Question: I have a PHP form that displays a MySQL Table row's column data inside of the inputs. For example, each column is put into a seperate input's value. I did this because I want the user to be able to edit the column data for a specific row. The user should be able to edit one of the input values, hit the submit button, and the column data for that row in the MySQL table will be changed. Currently, when I hit submit, I get the error 'Could not edit job position:'. This happens even if I leave the input values the same.
Here is a picture of the full PHP page:

More information: In the photo you can see that there is an edit and delete link for each table row. The table rows represent the MySQL Table rows. When an edit link is clicked, my PHP form appears at the bottom, with inputs for the title, description, model, make, year, and price column. These inputs contain the values of each column for that table row.
Here is my full PHP page's code:
'''
<!DOCTYPE html>
<head>
<title>GBM Trailer Service Ltd. ::: Used Units Management</title>
</head>
<body>
<?php
$dbLink = new mysqli('dacom', 'ksbm', 'Kiaer', 'kabm');
if(mysqli_connect_errno()) {
die("MySQL connection failed: ". mysqli_connect_error());
}
//Up and Down Arrow Links: PHP Code
$conn = new mysqli('dsm', 'kam', 'Kfr', 'kcm');
// if an arrow link was clicked...
if ($_GET['dir'] && $_GET['id']) {
// make GET vars easier to handle
$dir = $_GET['dir'];
// cast as int and couple with switch for sql injection prevention for $id
$id = (int) $_GET['id'];
// decide what row we're swapping based on $dir
switch ($dir) {
// if we're going up, swap is 1 less than id
case 'up':
// make sure that there's a row above to swap
$swap = ($id > 1)? $id-- : 1;
break;
// if we're going down, swap is 1 more than id
case 'down':
// find out what the highest row is
$sql = "SELECT count(*) FROM used_trailers";
$result = mysqli_query($conn, $sql) or die();
$r = mysqli_fetch_row($result);
$max = $r[0];
// make sure that there's a row below to swap with
$swap = ($id < $max)? $id++ : $max;
break;
// default value (sql injection prevention for $dir)
default:
$swap = $id;
} // end switch $dir
// swap the rows. Basic idea is to make $id=$swap and $swap=$id
$sql = "UPDATE used_trailers SET orderid = CASE orderid WHEN $id THEN $swap WHEN $swap THEN $id END WHERE orderid IN ($id, $swap)";
$result = mysqli_query($conn, $sql) or die;
} // end if GET
// set a result order with a default (sql infection prevention for $sortby)
$sortby = ($_GET['sortby'] == 'title')? $_GET['sortby'] : 'orderid';
// Delete link: PHP Code
// delete from table
if ($_GET['del'] == 'true') {
// cast id as int for security
$id = (int) $_GET['id'];
// delete row from table
$sql = "DELETE FROM used_trailers WHERE orderid = '$id'";
$result = mysqli_query($conn, $sql) or die();
// select the info, ordering by usort
$sql = "SELECT orderid, title FROM used_trailers ORDER BY orderid";
$result = mysqli_query($conn,$sql) or die();
// initialize a counter for rewriting usort
$job_pos_sortt = 1;
// while there is info to be fetched...
while ($r = mysqli_fetch_assoc($result)) {
$job_poss = $r['orderid'];
// update the usort number to the one in the next number
$sql = "UPDATE used_trailers SET orderid = '$job_pos_sortt' WHERE title = '$job_poss'";
$update = mysqli_query($conn, $sql) or die();
// inc to next avail number
$job_pos_sortt++;
} // end while
} // end if del
// Connect to the database
$dbLink = new mysqli('da.com', 'am', 'aer', 'kabm');
if(mysqli_connect_errno()) {
die("MySQL connection failed: ". mysqli_connect_error());
}
// Query for a list of all existing files
$sql = 'SELECT * FROM used_trailers ORDER BY orderid';
$result = $dbLink->query($sql);
// Check if it was successfull
if($result) {
// Make sure there are some files in there
if($result->num_rows == 0) {
echo '<p>There are no files in the database</p>';
}
else {
// Print the top of a table
echo '<table width="100%" border="1">
<tr valign="middle" align="center">';
echo "<td>Order</td>";
echo "<td>Title</td>";
echo '<td valign="middle"><b>Description</b></td>
<td valign="middle"><b>Model</b></td>
<td valign="middle"><b>Make</b></td>
<td valign="middle"><b>Year</b></td>
<td valign="middle"><b>Price</b></td>
<td valign="middle"><b>Photo 1</b></td>
<td valign="middle"><b>Photo 2</b></td>
<td valign="middle"><b>Photo 3</b></td>
<td valign="middle"><b>Photo 4</b></td>
<td valign="middle"><b>Photo 5</b></td>
<td valign="middle"><b>PDF</b></td>
<td valign="middle"><b>Edit/Delete</b></td>
</tr>';
// Print each file
while($row = $result->fetch_assoc()) {
echo "
<tr valign='middle' align='center'>
<td align = 'center' valign = 'center'><a style='color:black;' href='{$_SERVER['PHP_SELF']}?dir=up&id={$row['orderid']}'>/\</a>
<a style='color:black;' href='{$_SERVER['PHP_SELF']}?dir=down&id={$row['orderid']}'>\/</a></td>
<td valign='middle'>{$row['title']}</td>
<td valign='middle'>{$row['description']}</td>
<td valign='middle'>{$row['model']}</td>
<td valign='middle'>{$row['make']}</td>
<td valign='middle'>{$row['year']}</td>
<td valign='middle'>{$row['price']}</td>
<td valign='center'><img width=100 height=100 src=images/{$row['photo']}></td>
<td valign='center'><img width=100 height=100 src=images/{$row['photo1']}></td>
<td valign='center'><img width=100 height=100 src=images/{$row['photo2']}></td>
<td valign='center'><img width=100 height=100 src=images/{$row['photo3']}></td>
<td valign='center'><img width=100 height=100 src=images/{$row['photo4']}></td>
<td valign='center'><a target='_blank' href='downloadfile.php?id={$row['id']}'>{$row['name']}</a></td>
<td align = 'center' valign = 'center'><b><a href='pdfget.php?orderid={$row['orderid']}' style='color:black;'>Edit</a> <a href='{$_SERVER['PHP_SELF']}?del=true&id={$row['orderid']}' style='color:black;' onclick='return show_confirm();'>Delete</a></b></td>
</tr>";
}
// Close table
echo '</table>';
}
// Free the result
$result->free();
}
else
{
echo 'Error! SQL query failed:';
echo "<pre>{$dbLink->error}</pre>";
}
// Close the mysql connection
$dbLink->close();
?>
<?php
if (isset($_GET["orderid"])) {
$sn = (int)($_GET["orderid"]);
if(isset($_POST['update']))
{
$job_pos_sort = $_POST['orderid'];
$job_pos = $_POST['title'];
$job_pose = $_POST['description'];
$job_pose1 = $_POST['make'];
$job_pose2 = $_POST['model'];
$job_pose3 = $_POST['year'];
$job_pose4 = $_POST['price'];
$dbhost = 'daom';
$dbuser = 'keabm';
$dbpass = 'Kaer';
$dbname = 'keagbm';
$conn = mysqli_connect($dbhost, $dbuser, $dbpass, $dbname);
if(! $conn )
{
die('Could not connect: ' . mysqli_error());
}
$sql = "UPDATE used_trailers SET title='$job_pos', description='$job_pose', make='$job_pose1', model='$job_pose2', year='$job_pose3', price='$job_pose4' WHERE orderid=$job_pos_sort";
$retval = mysqli_query($conn, $sql);
if(! $retval )
{
die(mysqli_error($conn) . "update failed");
}
echo "Edited job position successfully. <br />
";
echo "Click <a style='color:black;' href='managecareers.php'>here</a> to refresh the page";
}
else
{
$job_posname = "SELECT title FROM used_trailers WHERE orderid = $sn";
$query=mysqli_query($conn, $job_posname);
$array=mysqli_fetch_assoc($query);
$job_posname=stripslashes($array['title']);
$job_posname1 = "SELECT description FROM used_trailers WHERE orderid = $sn";
$query=mysqli_query($conn, $job_posname1);
$array=mysqli_fetch_assoc($query);
$job_posname1=stripslashes($array['description']);
$job_posname2 = "SELECT make FROM used_trailers WHERE orderid = $sn";
$query=mysqli_query($conn, $job_posname2);
$array=mysqli_fetch_assoc($query);
$job_posname2=stripslashes($array['make']);
$job_posname3 = "SELECT model FROM used_trailers WHERE orderid = $sn";
$query=mysqli_query($conn, $job_posname3);
$array=mysqli_fetch_assoc($query);
$job_posname3=stripslashes($array['model']);
$job_posname4 = "SELECT year FROM used_trailers WHERE orderid = $sn";
$query=mysqli_query($conn, $job_posname4);
$array=mysqli_fetch_assoc($query);
$job_posname4=stripslashes($array['year']);
$job_posname5 = "SELECT price FROM used_trailers WHERE orderid = $sn";
$query=mysqli_query($conn, $job_posname5);
$array=mysqli_fetch_assoc($query);
$job_posname5=stripslashes($array['price']);
?>
<div align="center">
<p style="position:relative; left:-11px;">Edit Job Position</p>
<form method="post" action="">
<table width="400" border="0" cellspacing="1" cellpadding="2">
<tr>
<td><input name="job_pos_sort" type="hidden" id="job_pos_sort" value="<?php echo $sn;?>"></td>
</tr>
<tr>
<td width="100" style="color:white;">Job Position:</td>
<td><input name="job_pos" type="text" id="job_pos" value="<?php echo $job_posname;?>"><span id="measure"></span></td>
<td><input name="description" type="text" id="description" value="<?php echo $job_posname1;?>"></td>
<td><input name="make" type="text" id="make" value="<?php echo $job_posname2;?>"></td>
<td><input name="model" type="text" id="model" value="<?php echo $job_posname3;?>"></td>
<td><input name="year" type="text" id="year" value="<?php echo $job_posname4;?>"></td>
<td><input name="price" type="text" id="price" value="<?php echo $job_posname5;?>"></td>
</tr>
<tr>
<td width="100"> </td>
<td> </td>
</tr>
<tr>
<td width="100"> </td>
<td>
<input name="update" type="submit" id="update" value="Edit">
</td>
</tr>
</table>
</form>
</div>
<?php
}
}
else {
}
?>
</body>
</html>
'''
All help is greatly appreciated. Thank you for any help.
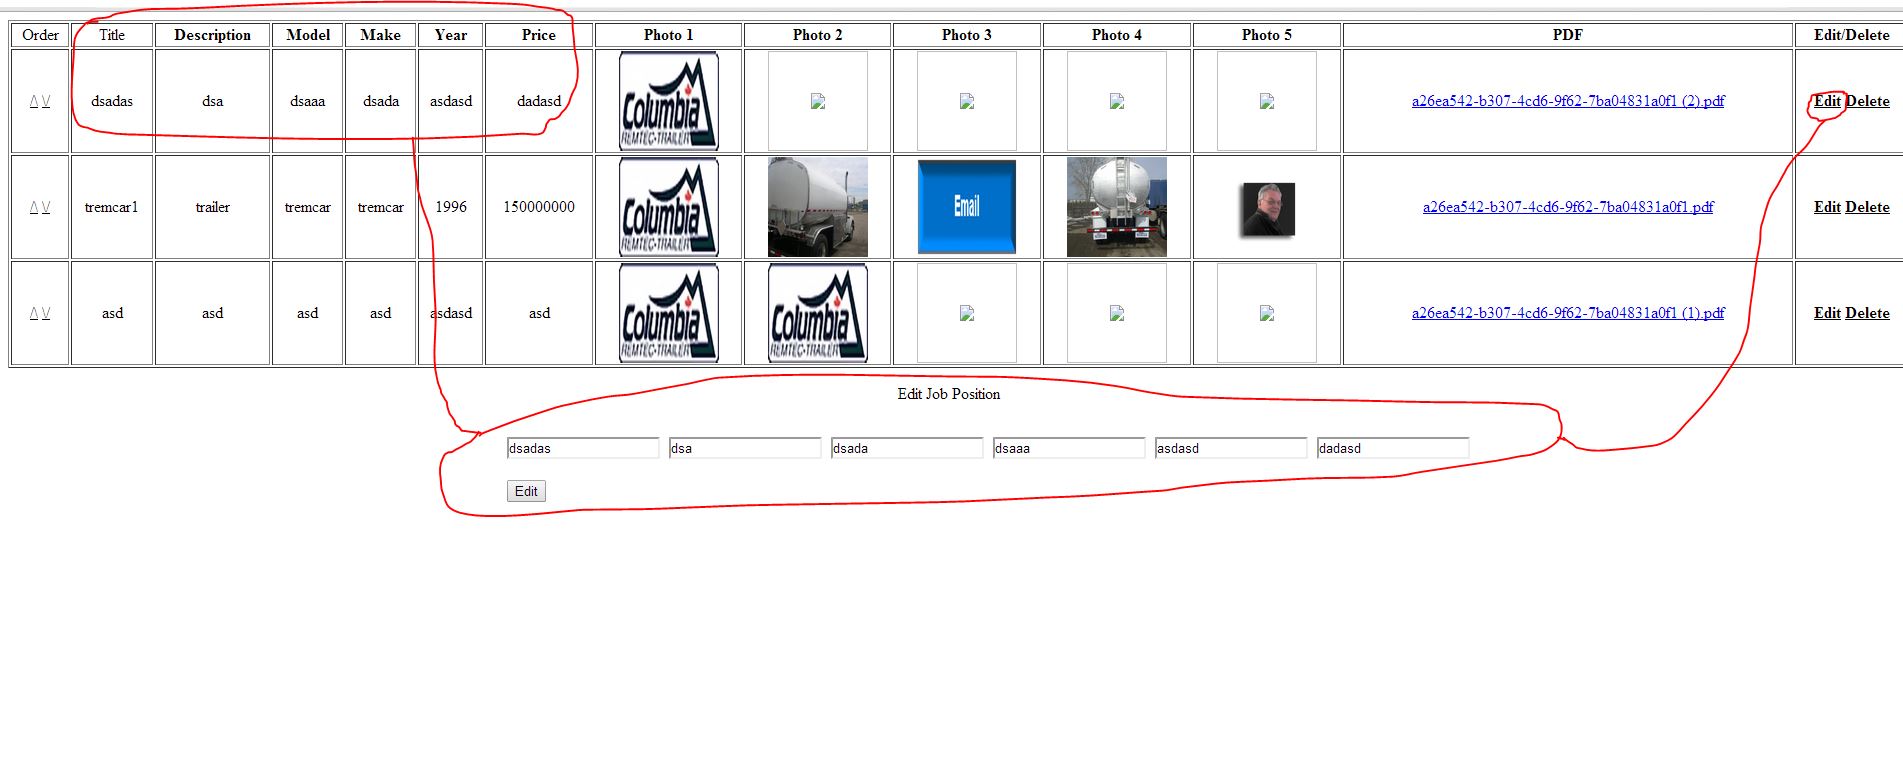
Answer: You need to put the data in quotes in your query:
'''
$sql = "UPDATE used_trailers SET title='$job_pos', description='$job_pose', make='$job_pose1', model='$job_pose2', year='$job_pose3', price='$job_pose4' WHERE orderid=$job_pos_sort";
'''
Also, you should escape any database parameters from your input or they will break your query - 'mysqli_real_escape_string()' for mySQL or 'pg_escape_string()' for Postgres:
'''
$job_pos_sort = mysqli_real_escape_string($_POST['orderid']);
$job_pos = mysqli_real_escape_string($_POST['title']);
$job_pose = mysqli_real_escape_string($_POST['description']);
$job_pose1 = mysqli_real_escape_string($_POST['make']);
$job_pose2 = mysqli_real_escape_string($_POST['model']);
$job_pose3 = mysqli_real_escape_string($_POST['year']);
$job_pose4 = mysqli_real_escape_string($_POST['price']);
'''